Question: Disclaimer: I have no idea what I'm doing. Seriously, I love data viz and thought that doing it myself would be a great way to learn to program and use databases and make web apps like a cool guy. I've been at this searching for answer for the last day, and all the examples I could find I couldn't make work with my code.
Here is a paste bin of the full code and data I'm using. It's the sample line chart found on the d3.js github with my data filled in.
<URL>
The json is coming from a couchdb database
I can get the lines to draw, but they are a mess:

I THINK this is caused by the dates not sorting properly, since in console they are listed out of order. I can't figure out how to get the date's to sort properly. Using d3.time.format throws errors (you can actually see it in the code I've taken from the sample line chart, they use it to parse the dates. Using it with my data throws an error, even after I try to turn the timestamps to dates) and I can't seem to figure out how to get the dates to sort in couchdb either.
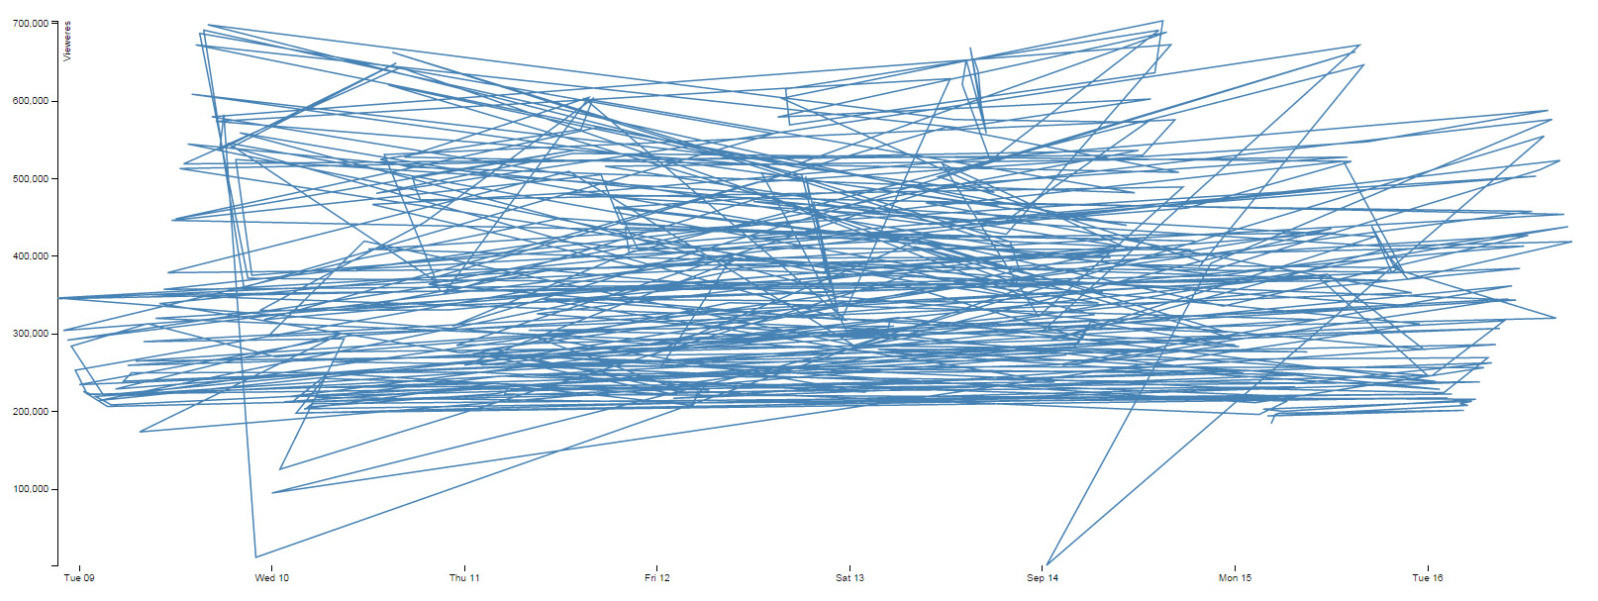
Answer: Why don't you just sort your data after your 'forEach' where you populate 'date' properties? Here's a very basic implementation of a sorter of an array of objects:
'''
var data = [
{date: new Date(2000)},
{date: new Date(1000)}
];
function sortByDateAscending(a, b) {
// Dates will be cast to numbers automagically:
return a.date - b.date;
}
data = data.sort(sortByDateAscending);
'''
There's a nice <URL> for the 'Array.prototype.sort'.